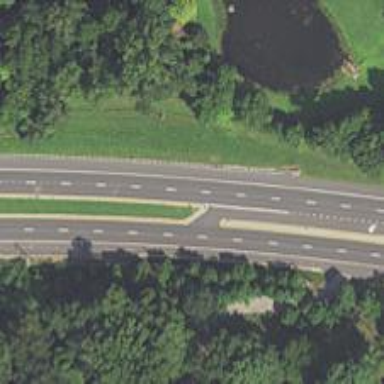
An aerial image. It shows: Trunk link highway.